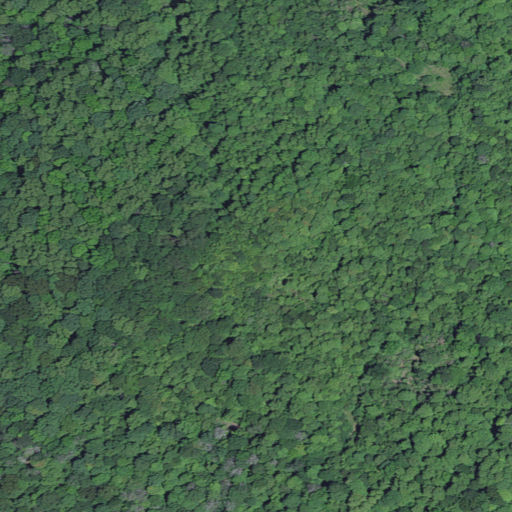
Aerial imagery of mountain in Kentucky named Sand Knob containing deciduous forest and mixed forest